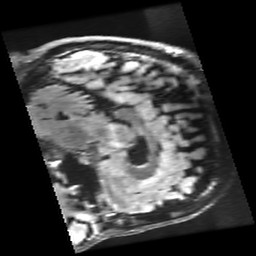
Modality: FLAIR
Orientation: sagittal
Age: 63
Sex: female
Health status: healthy
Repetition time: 12 s
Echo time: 0.09782 s